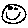
Label: smiley face